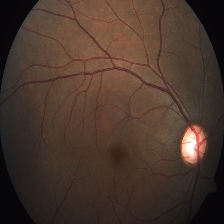
Diabetic retinopathy grade: Severe